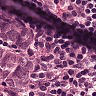
Metastatic tissue present: yes